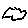
Label: hexagon